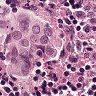
Metastatic tissue present: yes